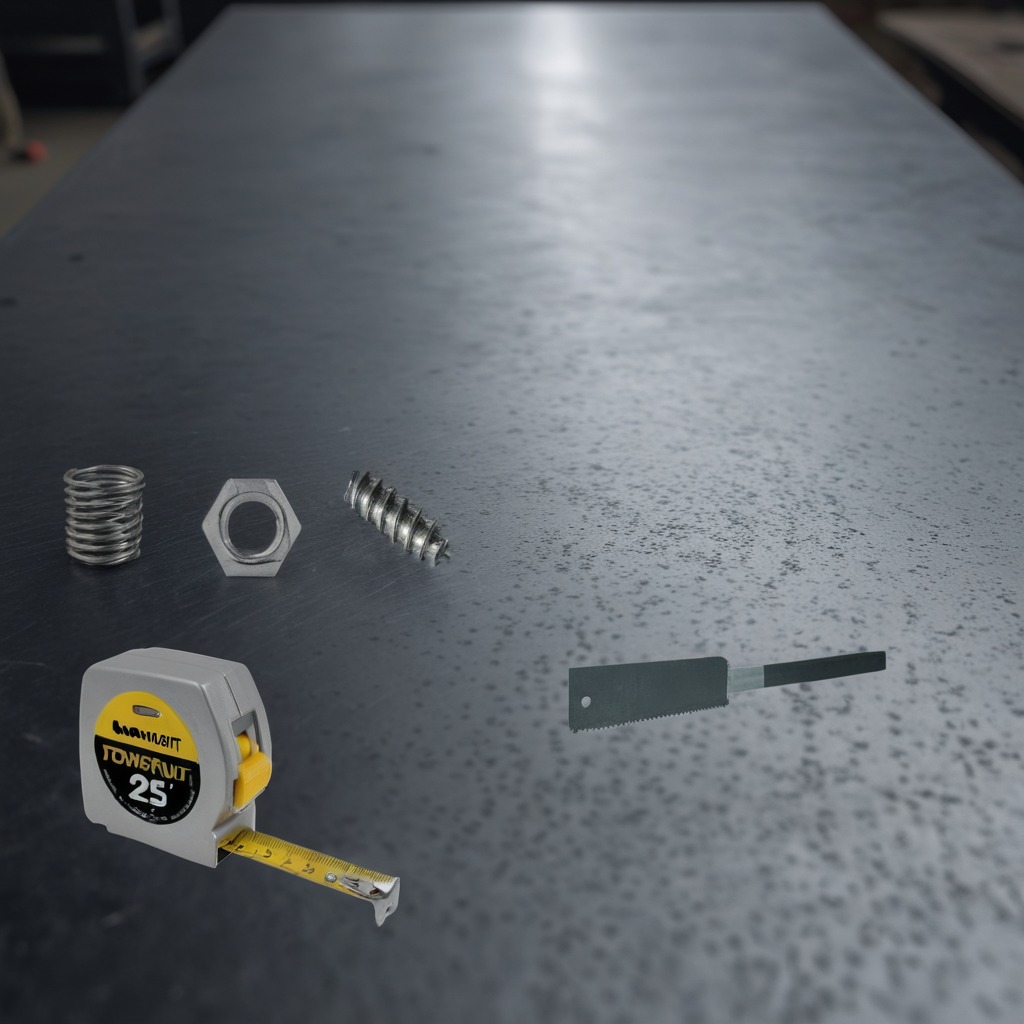
A measuring tape is lying on a cold steel table in a mining workshop.